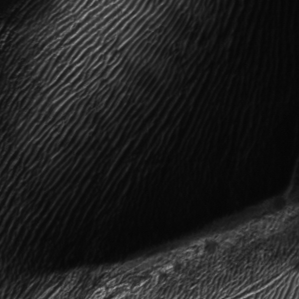
Label: frost